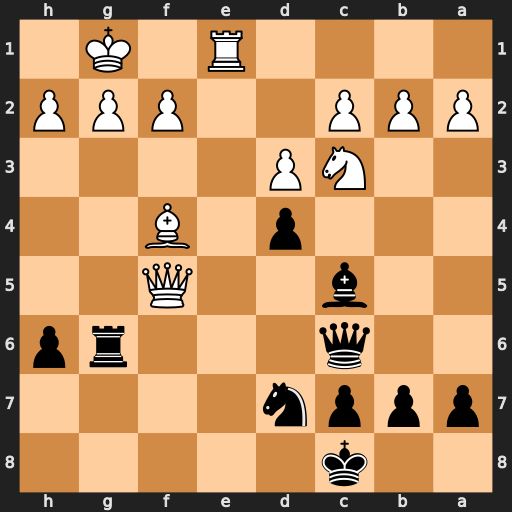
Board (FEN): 2k5/pppn4/2q3rp/2b2Q2/3p1B2/2NP4/PPP2PPP/4R1K1
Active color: b
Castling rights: -
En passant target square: -
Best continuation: Qxg2#